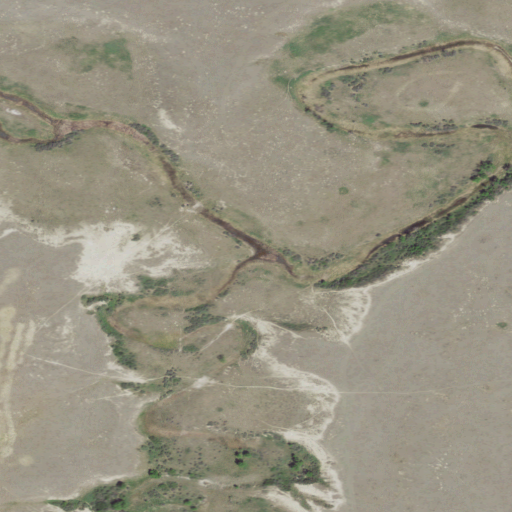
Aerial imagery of valley in Montana named Wolf Coulee containing grassland and shrub